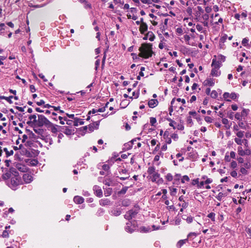
Tumor epithelial tissue: yes
Tumor-associated stroma tissue: yes
Normal tissue: no